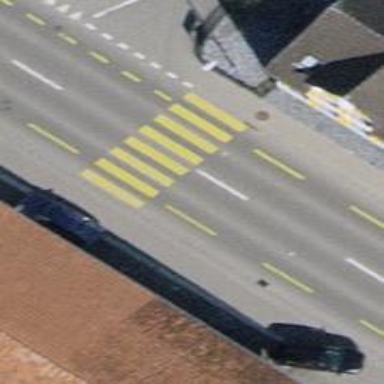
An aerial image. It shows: Uncontrolled crossing on the road.